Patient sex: F
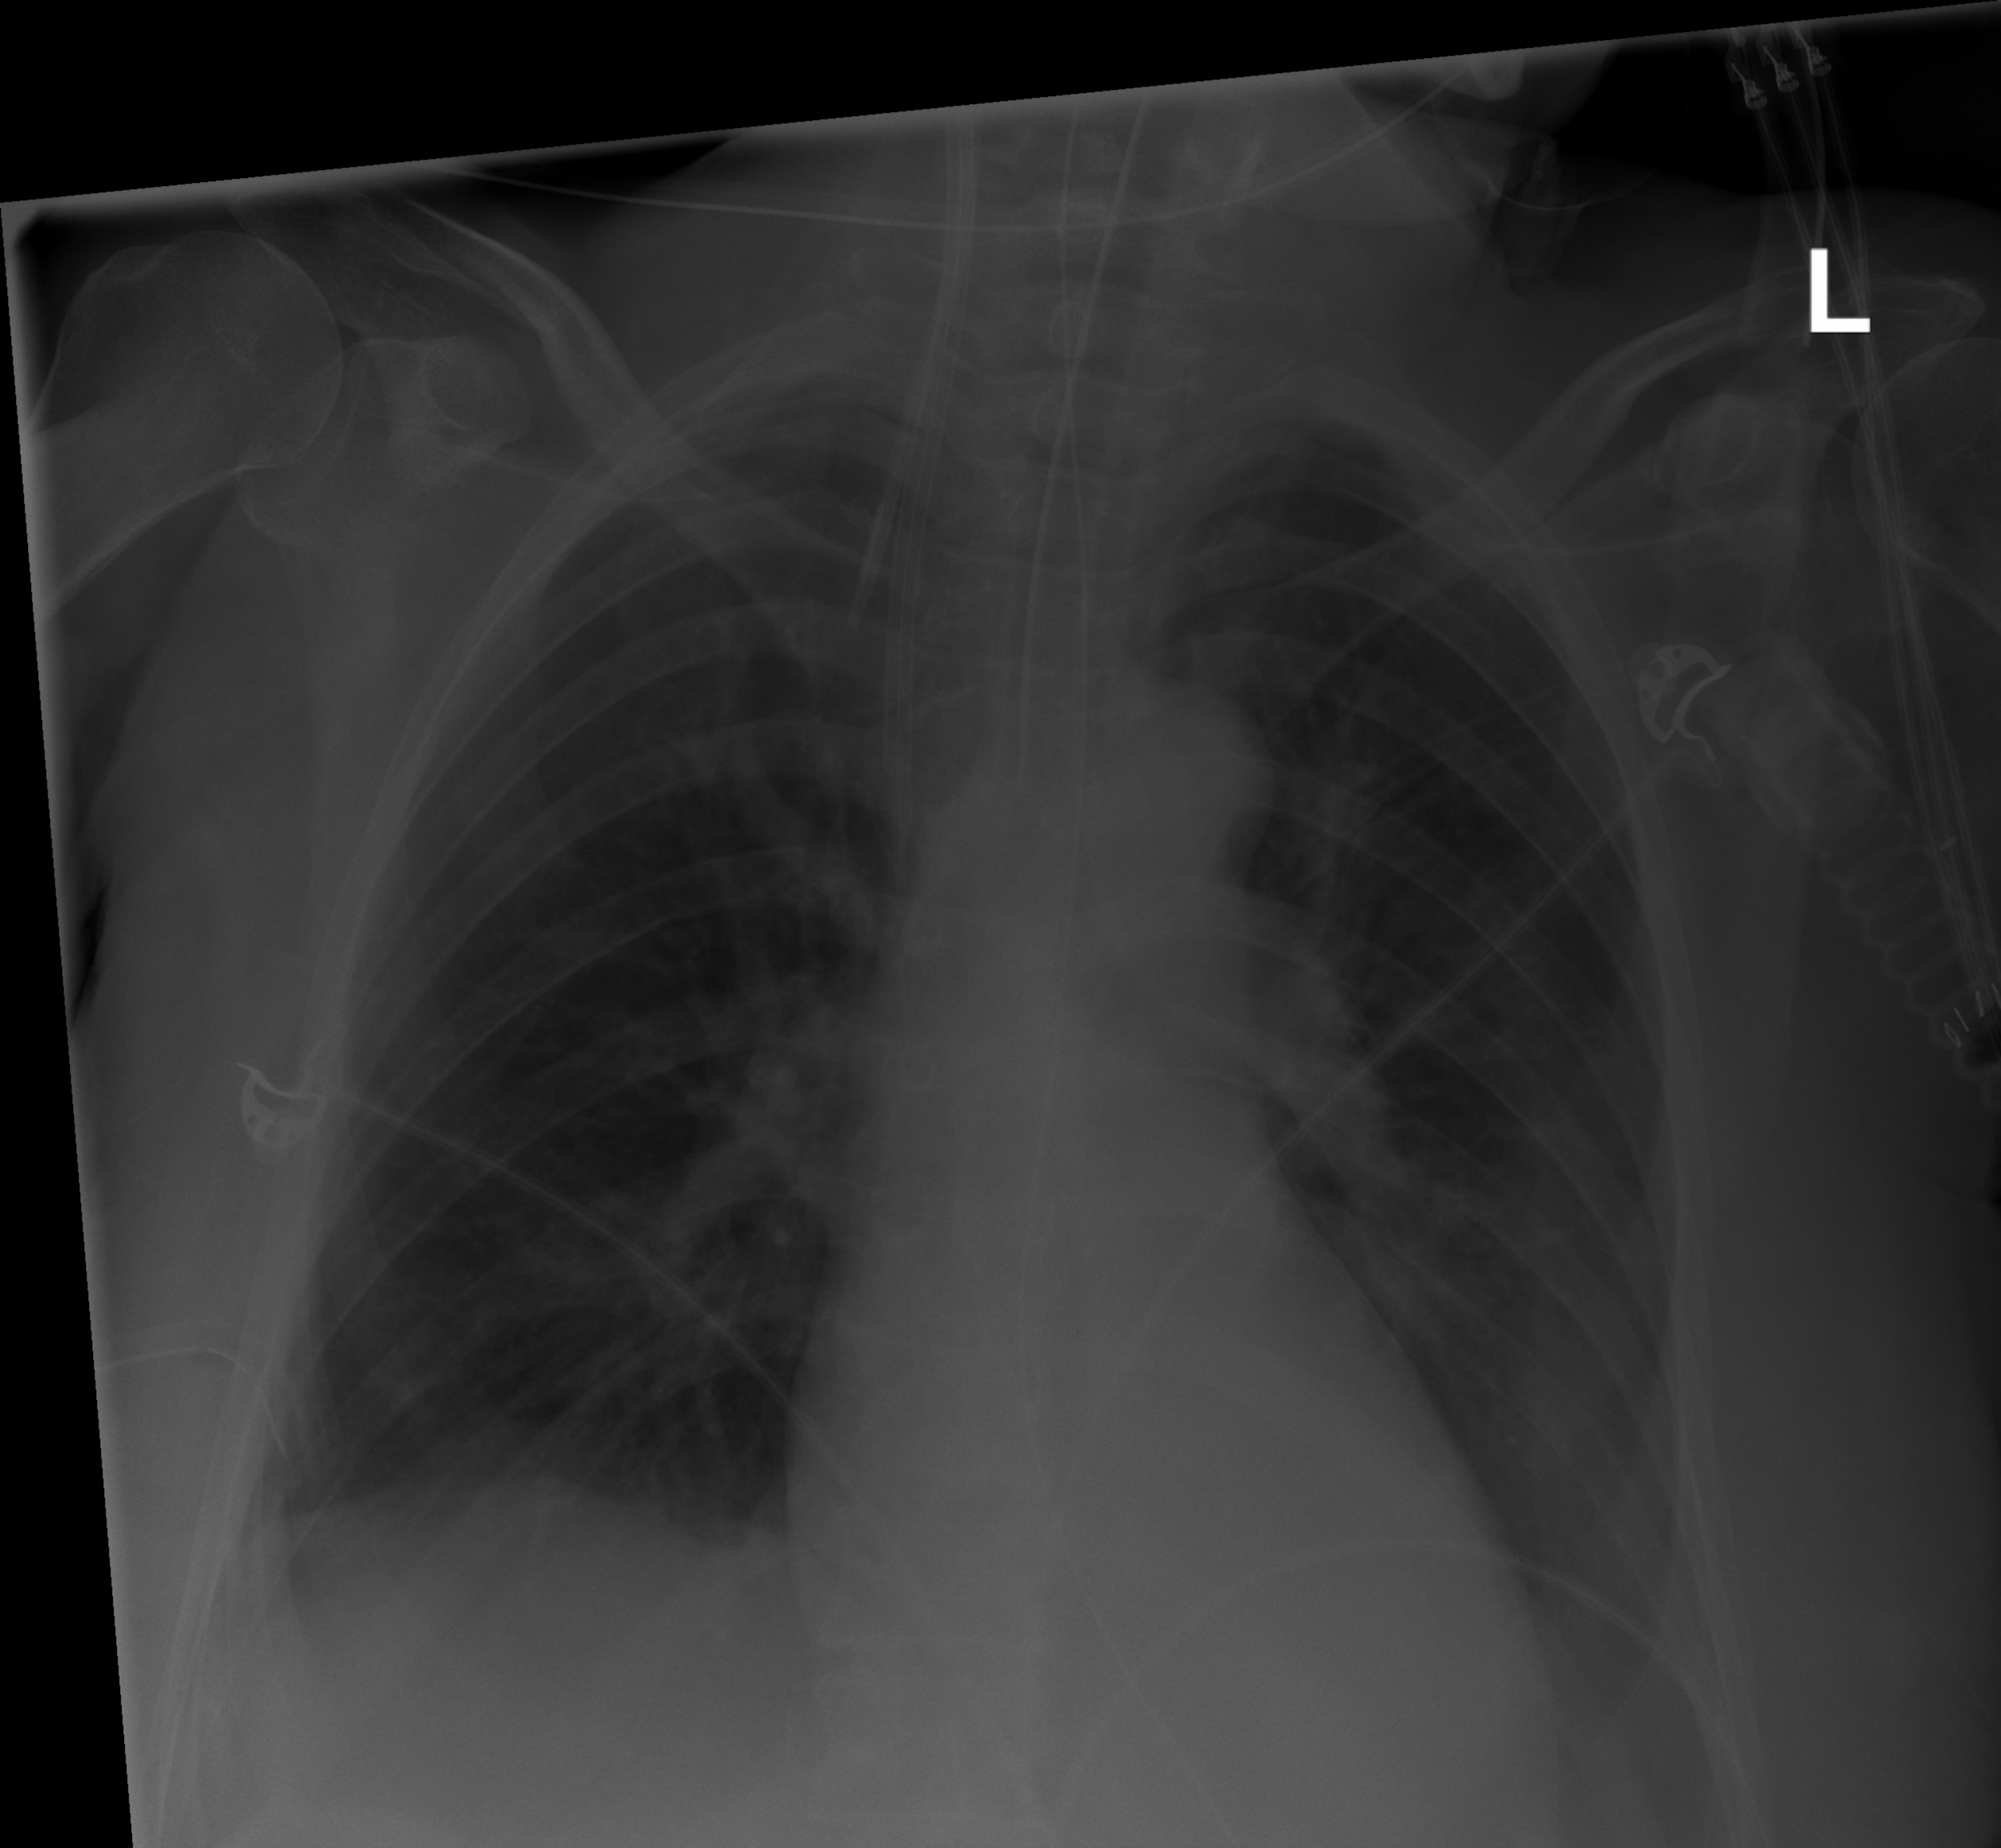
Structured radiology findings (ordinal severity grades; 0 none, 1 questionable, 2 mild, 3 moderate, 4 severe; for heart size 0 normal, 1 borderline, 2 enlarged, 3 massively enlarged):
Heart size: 0
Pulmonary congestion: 0
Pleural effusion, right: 0
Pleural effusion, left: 2
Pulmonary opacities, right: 0
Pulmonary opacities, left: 0
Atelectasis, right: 0
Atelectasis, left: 2